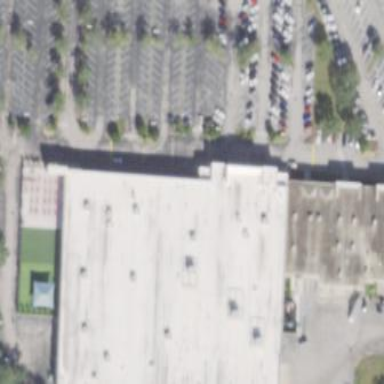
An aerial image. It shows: Commercial building.